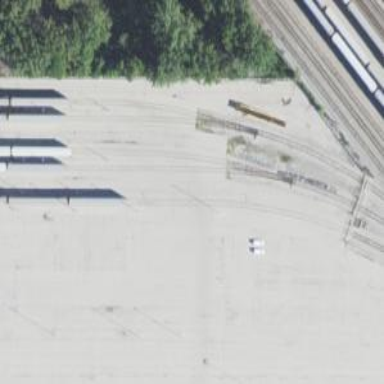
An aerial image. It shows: Railway siding with rails.